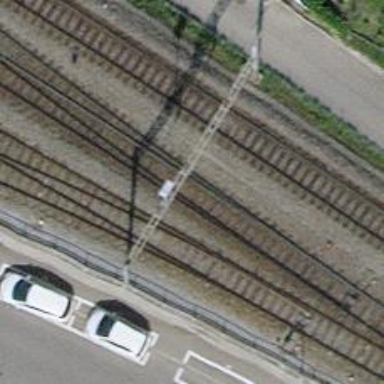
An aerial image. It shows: One railway track on embankment with electrified contact line.